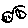
Label: moon